Interaction volume radius: 5 \u00c5
Interaction volume height: 25 \u00c5
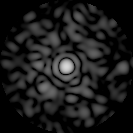
Disorder parameter: 0.8338